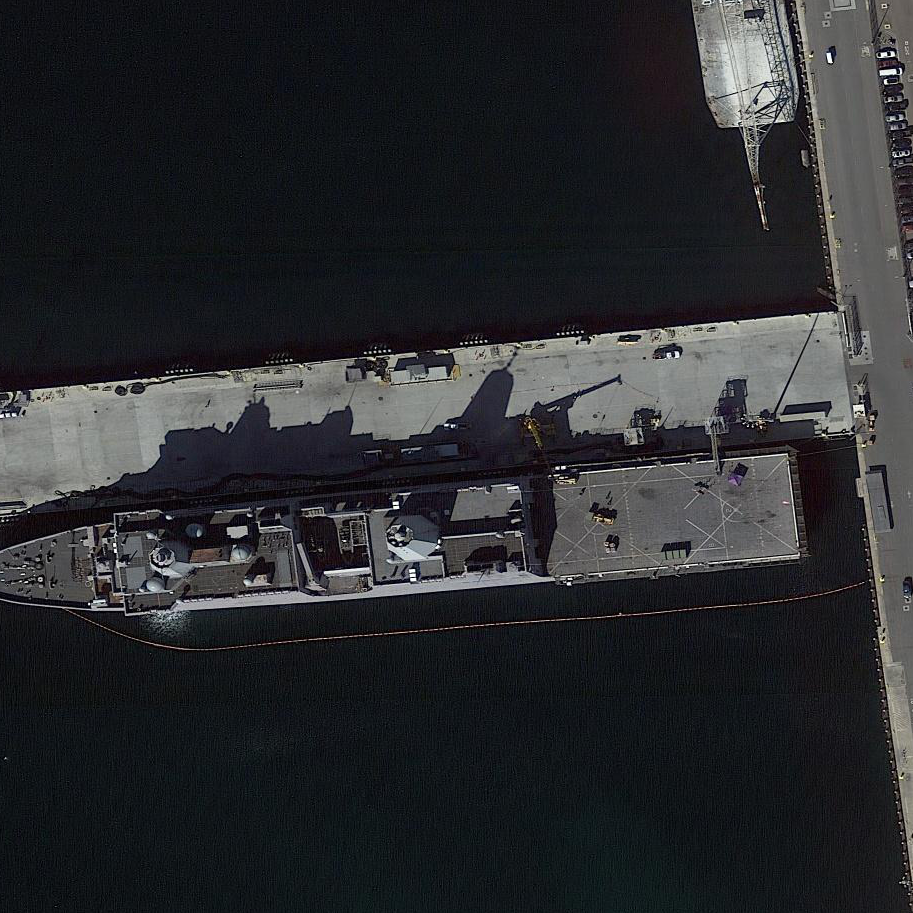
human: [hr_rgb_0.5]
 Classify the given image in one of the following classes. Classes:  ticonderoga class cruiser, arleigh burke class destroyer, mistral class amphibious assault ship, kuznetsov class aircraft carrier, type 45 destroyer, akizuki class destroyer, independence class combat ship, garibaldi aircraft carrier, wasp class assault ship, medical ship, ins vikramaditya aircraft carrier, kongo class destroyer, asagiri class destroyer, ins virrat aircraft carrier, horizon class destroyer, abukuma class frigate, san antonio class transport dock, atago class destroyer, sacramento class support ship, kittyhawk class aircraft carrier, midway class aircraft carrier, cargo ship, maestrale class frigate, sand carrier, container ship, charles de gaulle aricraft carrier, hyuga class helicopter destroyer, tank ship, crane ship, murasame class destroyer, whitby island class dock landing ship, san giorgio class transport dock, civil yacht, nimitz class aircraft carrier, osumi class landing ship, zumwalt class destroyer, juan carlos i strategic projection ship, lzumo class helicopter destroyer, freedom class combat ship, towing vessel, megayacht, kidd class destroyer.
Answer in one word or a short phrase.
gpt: San Antonio class transport dock